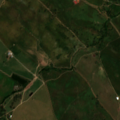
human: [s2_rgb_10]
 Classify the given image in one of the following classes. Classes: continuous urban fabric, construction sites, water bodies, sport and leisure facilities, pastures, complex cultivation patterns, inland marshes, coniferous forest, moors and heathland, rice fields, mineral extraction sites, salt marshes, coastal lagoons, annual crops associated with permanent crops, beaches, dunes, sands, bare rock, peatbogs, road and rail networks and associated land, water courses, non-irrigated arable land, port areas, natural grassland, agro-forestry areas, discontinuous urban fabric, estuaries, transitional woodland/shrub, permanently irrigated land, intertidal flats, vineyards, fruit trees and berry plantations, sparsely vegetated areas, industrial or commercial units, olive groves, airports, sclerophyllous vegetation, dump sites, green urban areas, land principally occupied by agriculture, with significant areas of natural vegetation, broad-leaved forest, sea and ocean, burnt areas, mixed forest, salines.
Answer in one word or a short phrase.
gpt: continuous urban fabric